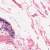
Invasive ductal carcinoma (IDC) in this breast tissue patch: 0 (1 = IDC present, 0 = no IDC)